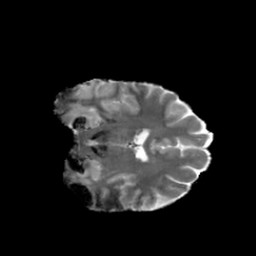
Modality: MD
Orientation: coronal
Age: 23
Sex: female
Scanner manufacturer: siemens
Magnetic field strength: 6.98 T
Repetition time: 7.776 s
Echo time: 0.076 s